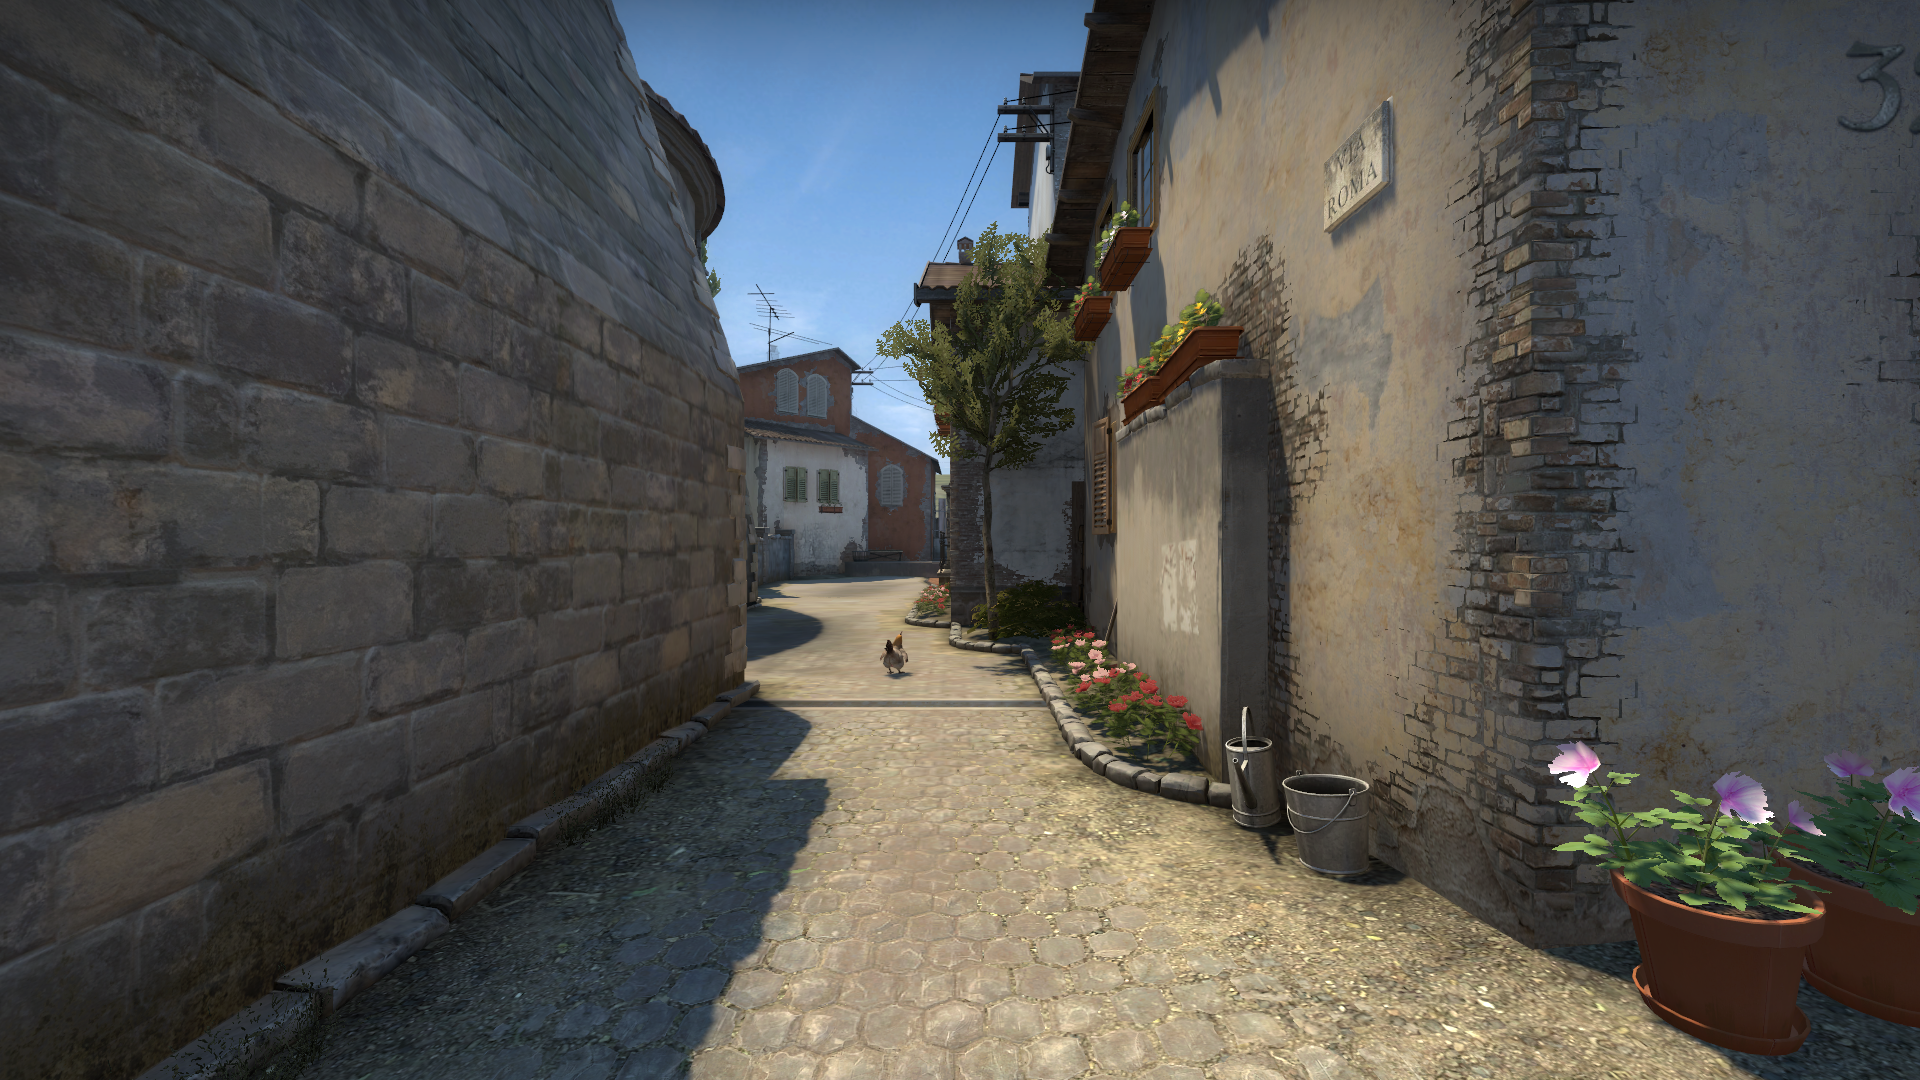
Map: de_inferno